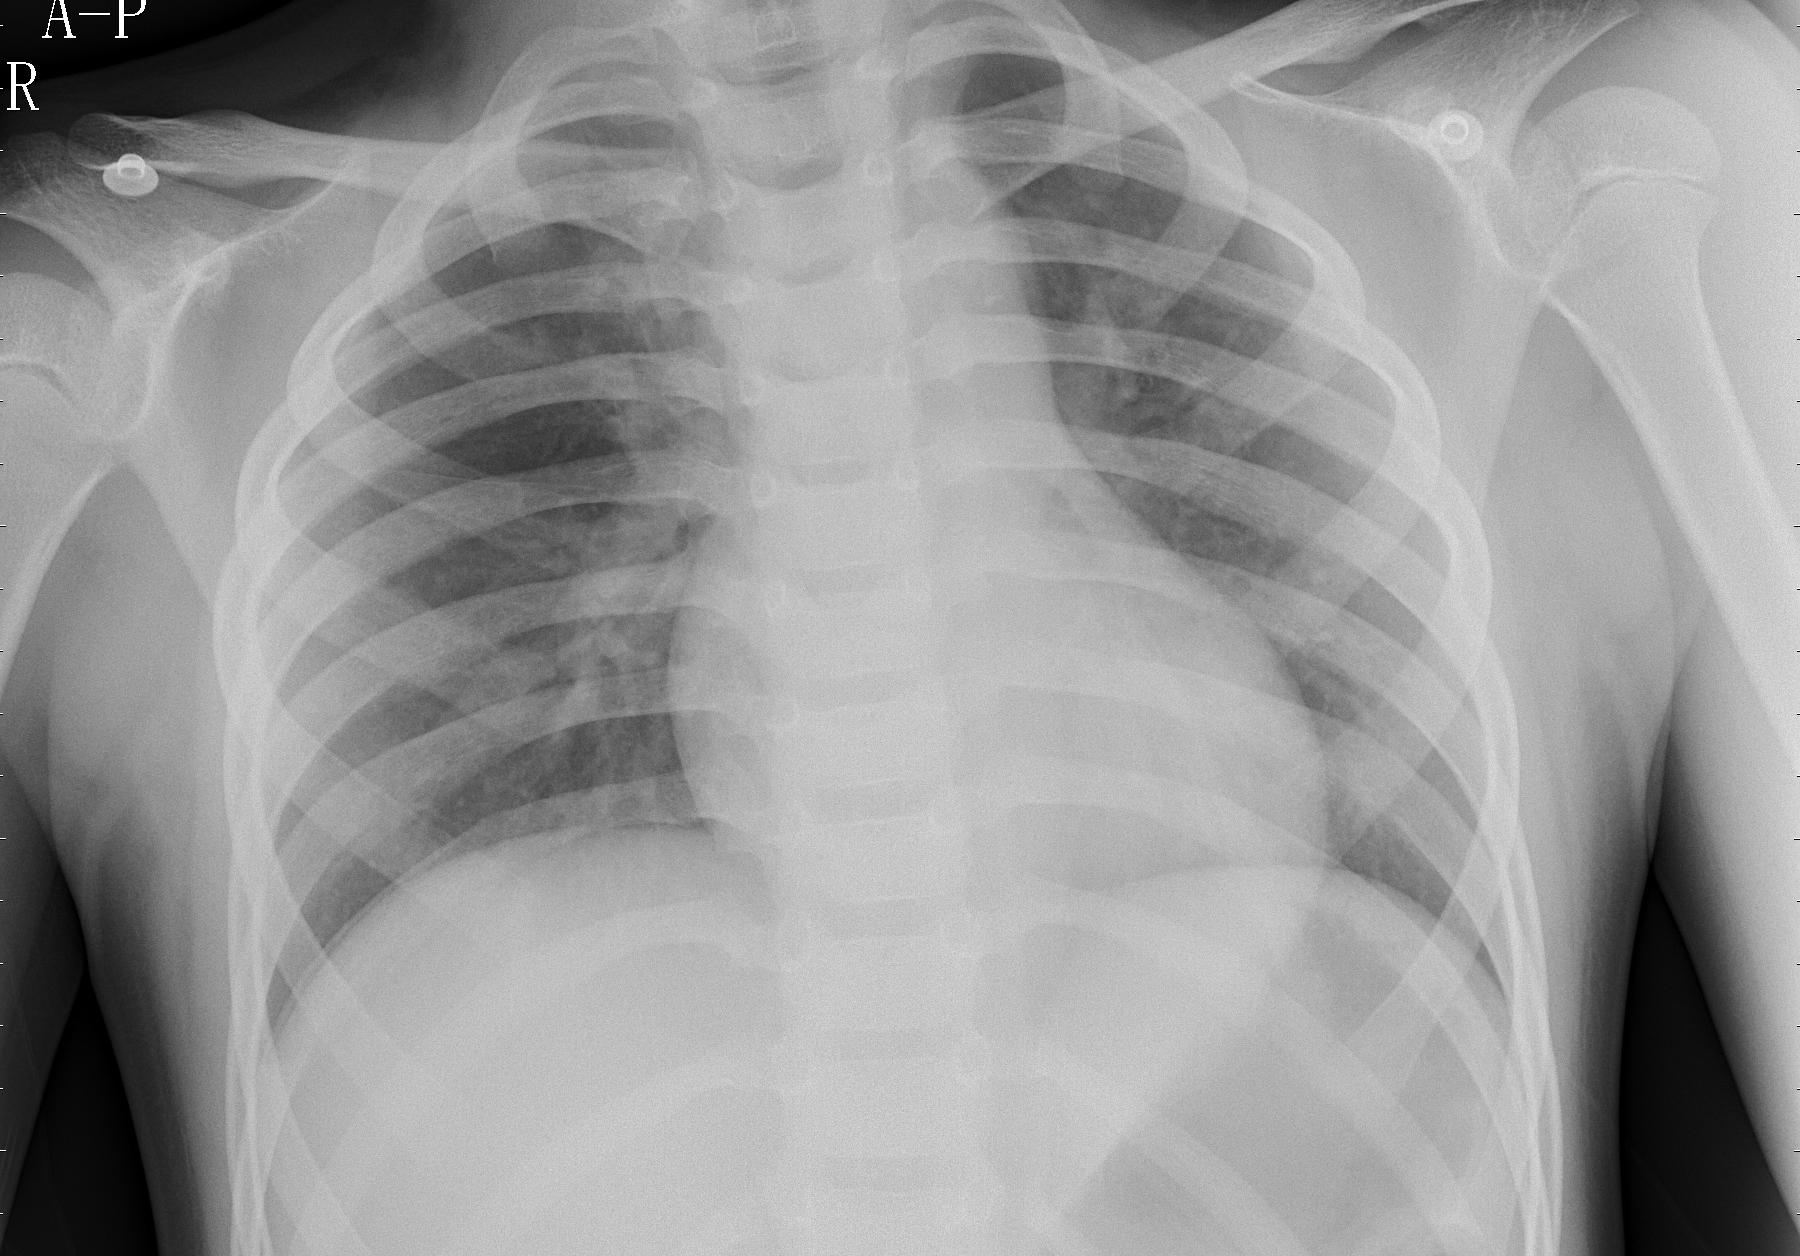
Diagnosis: PNEUMONIA